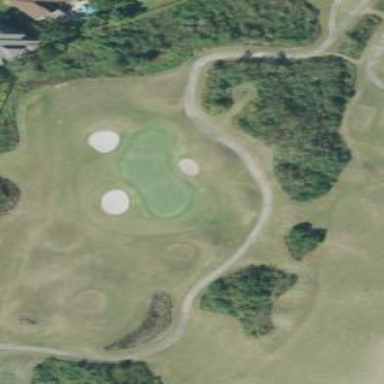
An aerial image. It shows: Area with grass used as rough in golf course.